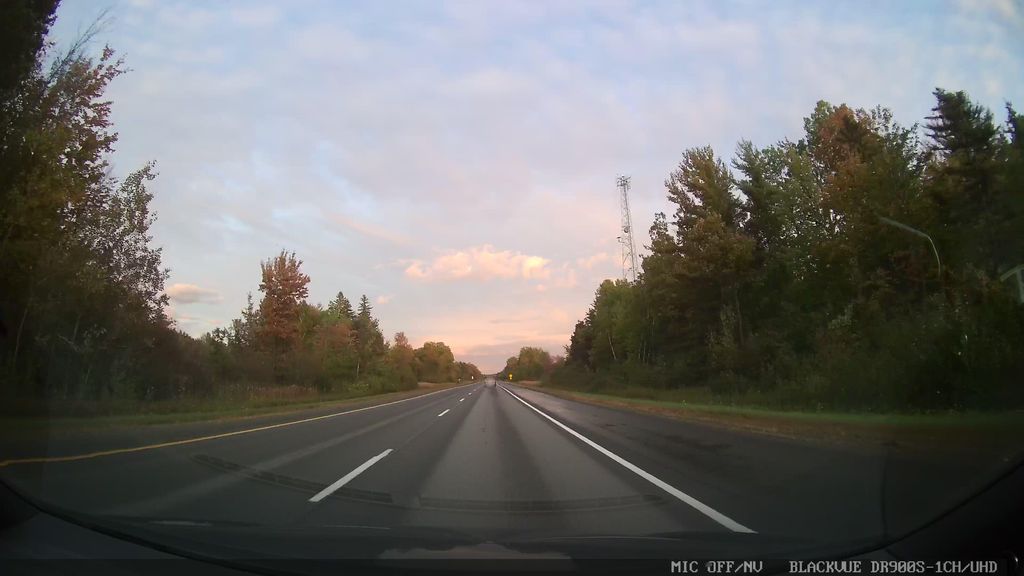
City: ottawa-gatineau